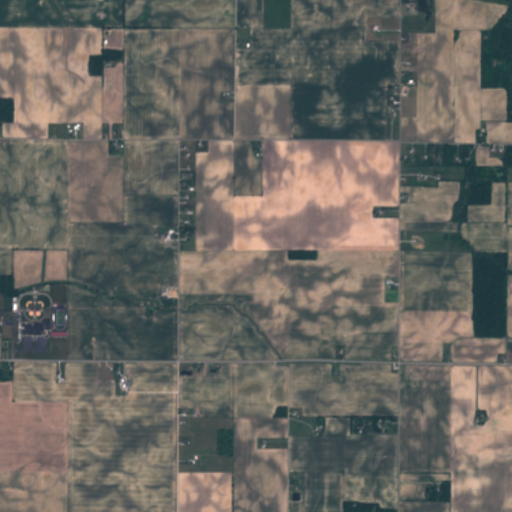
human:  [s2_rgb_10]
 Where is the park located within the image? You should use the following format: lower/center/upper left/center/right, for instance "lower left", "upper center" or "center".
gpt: The park is located in the lower left of the image.
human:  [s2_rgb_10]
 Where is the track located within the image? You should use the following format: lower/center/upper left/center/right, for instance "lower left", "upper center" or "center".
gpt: The track is located in the center left of the image.
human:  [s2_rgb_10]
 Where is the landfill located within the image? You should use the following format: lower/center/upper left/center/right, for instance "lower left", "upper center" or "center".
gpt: There is no landfill in the image.